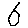
Label: hexagon